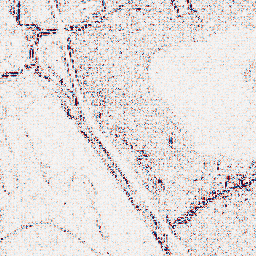
Category: wavelet
Decomposition family: wavelet_reverse_biorthogonal
Decomposition parameters: wavelet: rbio1.3
level: 1
Upsampling method: linear_exact
Upsampling parameters: scale: 4
Upsampling scale: 4